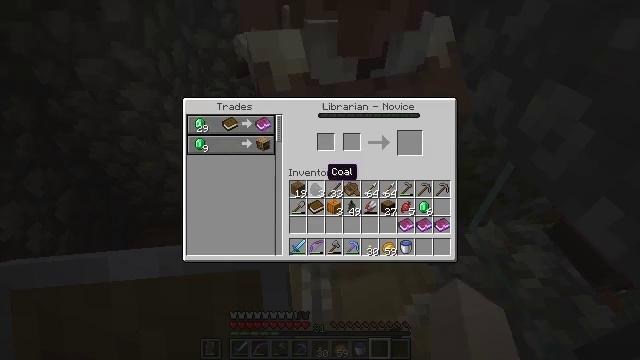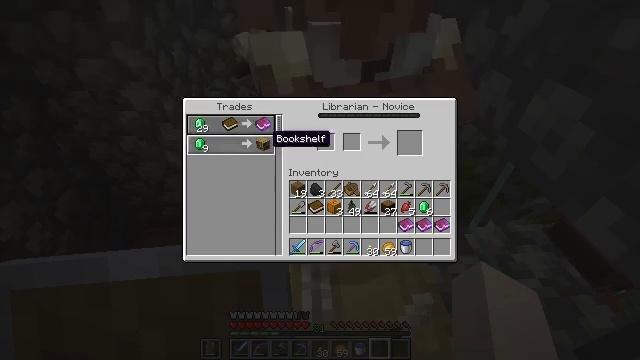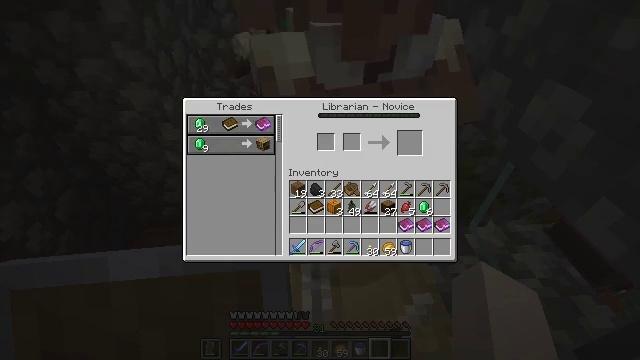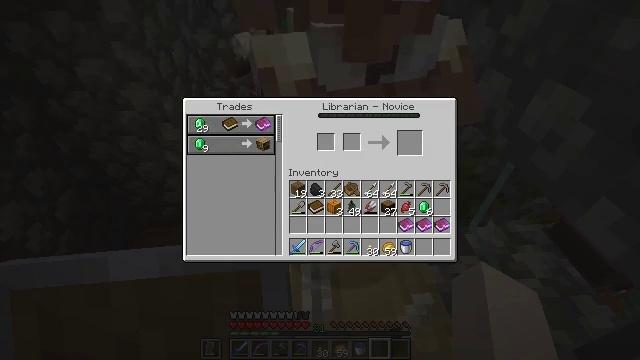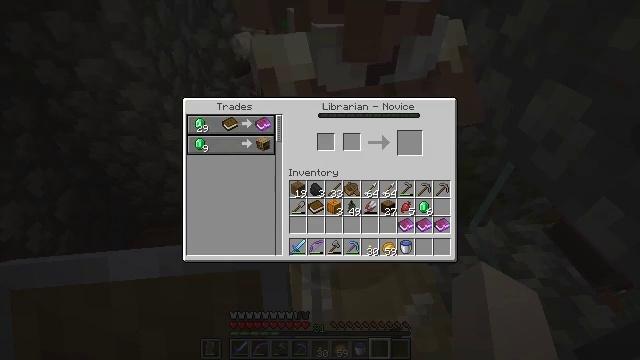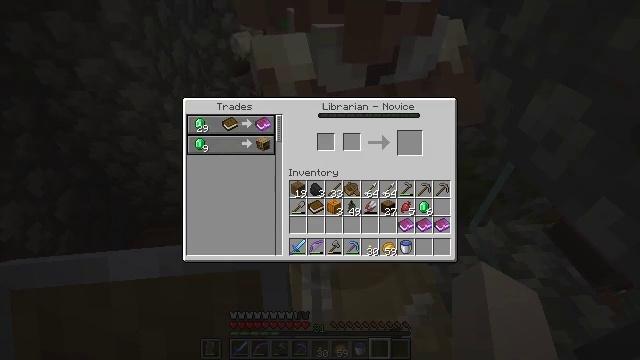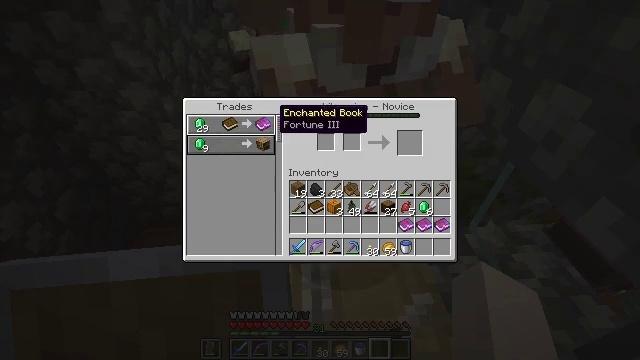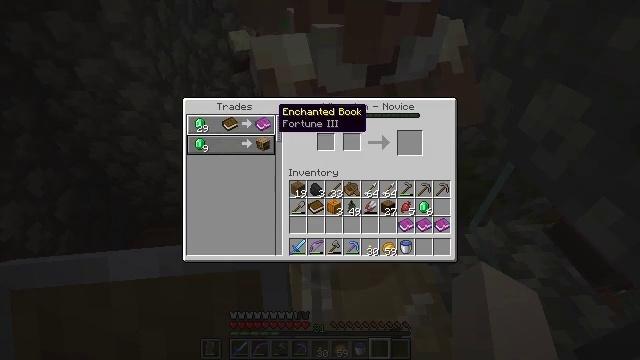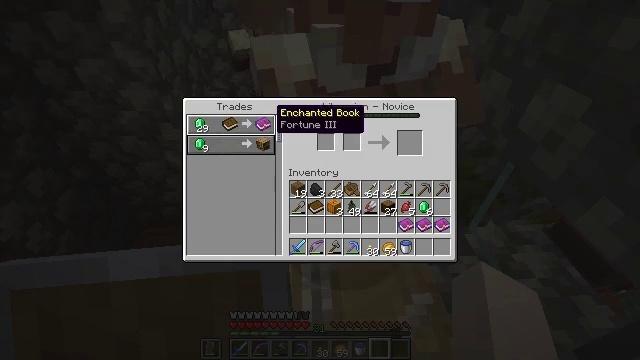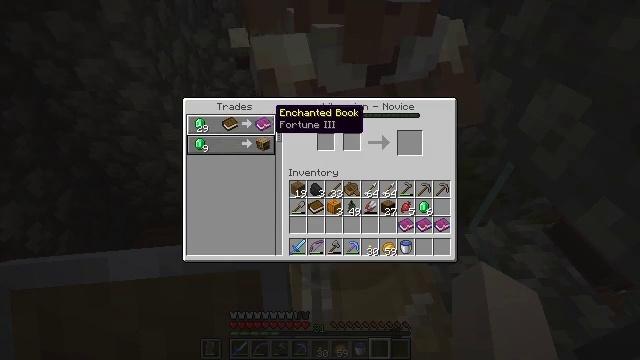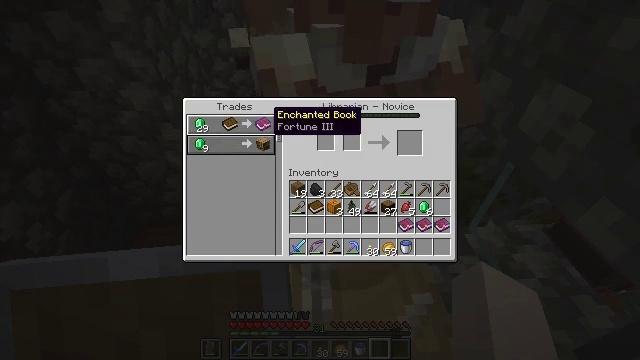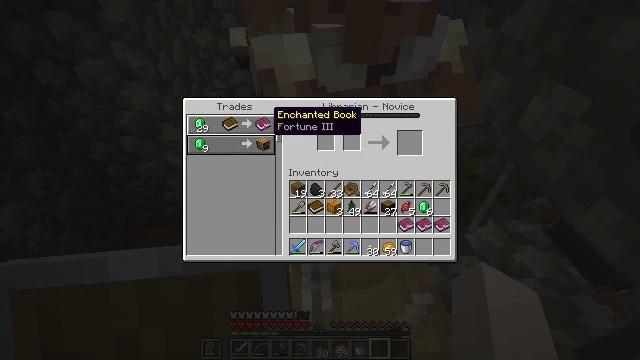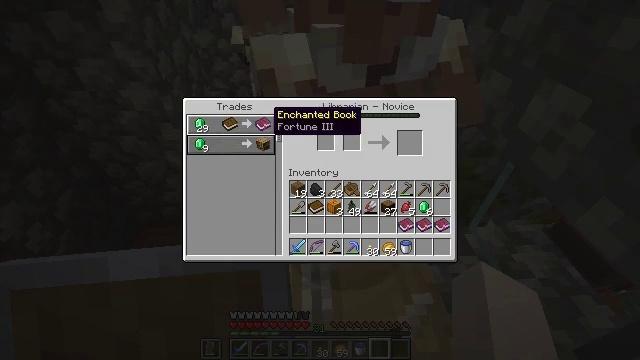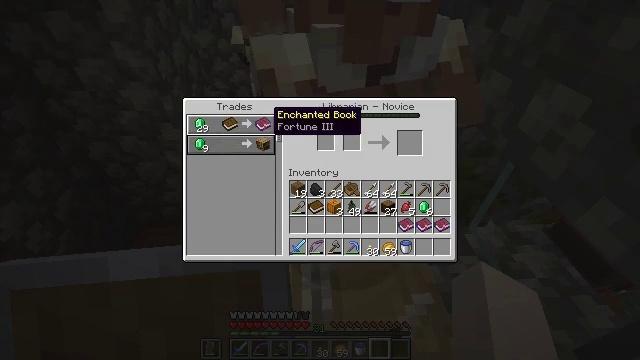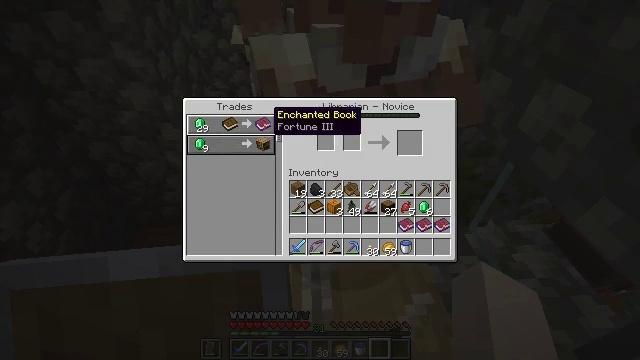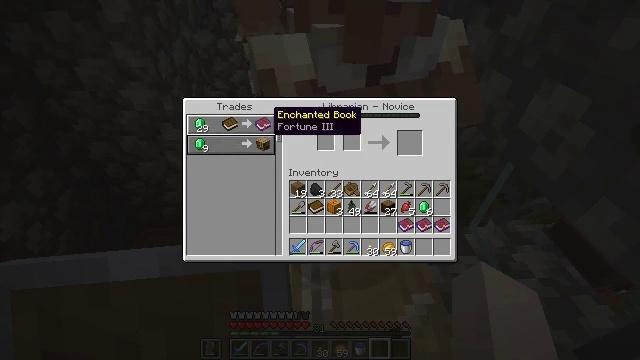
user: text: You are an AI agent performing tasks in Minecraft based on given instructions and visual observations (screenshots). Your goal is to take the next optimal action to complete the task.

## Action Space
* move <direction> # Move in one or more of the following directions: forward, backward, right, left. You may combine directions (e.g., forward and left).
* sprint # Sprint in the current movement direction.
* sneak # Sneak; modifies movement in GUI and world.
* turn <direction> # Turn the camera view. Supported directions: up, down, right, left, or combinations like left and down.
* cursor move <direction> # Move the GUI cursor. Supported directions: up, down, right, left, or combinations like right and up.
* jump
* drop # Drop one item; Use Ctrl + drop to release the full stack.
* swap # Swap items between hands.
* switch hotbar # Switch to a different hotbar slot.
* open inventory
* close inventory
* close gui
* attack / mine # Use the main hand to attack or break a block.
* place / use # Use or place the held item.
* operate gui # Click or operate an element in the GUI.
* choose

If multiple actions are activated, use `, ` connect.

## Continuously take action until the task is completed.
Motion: motion action
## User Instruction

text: Mine the lectern.
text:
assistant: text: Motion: open gui
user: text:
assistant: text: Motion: cursor move left and down
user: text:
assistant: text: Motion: cursor move right and up
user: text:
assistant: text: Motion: cursor move up
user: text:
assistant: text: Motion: cursor move up
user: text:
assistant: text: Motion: cursor move left
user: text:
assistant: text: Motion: no_op
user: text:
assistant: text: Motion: no_op
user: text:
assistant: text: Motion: no_op
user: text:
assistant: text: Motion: no_op
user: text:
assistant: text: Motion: no_op
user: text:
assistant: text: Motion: no_op
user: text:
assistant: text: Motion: no_op
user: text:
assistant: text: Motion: no_op
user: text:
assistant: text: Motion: no_op
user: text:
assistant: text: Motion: no_op
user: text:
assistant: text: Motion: no_op
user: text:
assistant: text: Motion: no_op
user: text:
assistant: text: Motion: no_op
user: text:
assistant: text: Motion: no_op
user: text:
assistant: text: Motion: cursor move right and down
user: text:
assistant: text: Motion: cursor move right and down
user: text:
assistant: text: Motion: no_op
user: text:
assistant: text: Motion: no_op
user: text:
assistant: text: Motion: cursor move left and up
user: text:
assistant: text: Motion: no_op
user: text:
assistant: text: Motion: no_op
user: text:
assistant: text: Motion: no_op
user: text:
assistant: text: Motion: no_op
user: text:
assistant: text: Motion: no_op